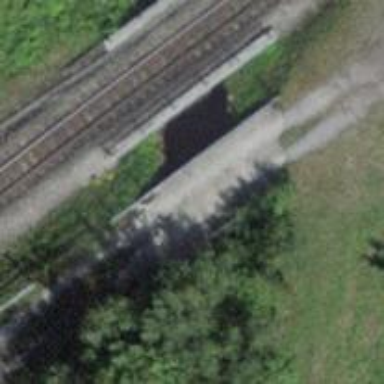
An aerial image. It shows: Track road on bridge.